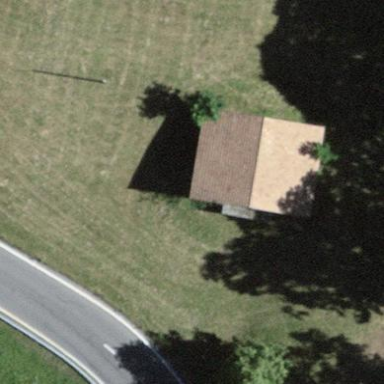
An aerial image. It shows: Rural barn.